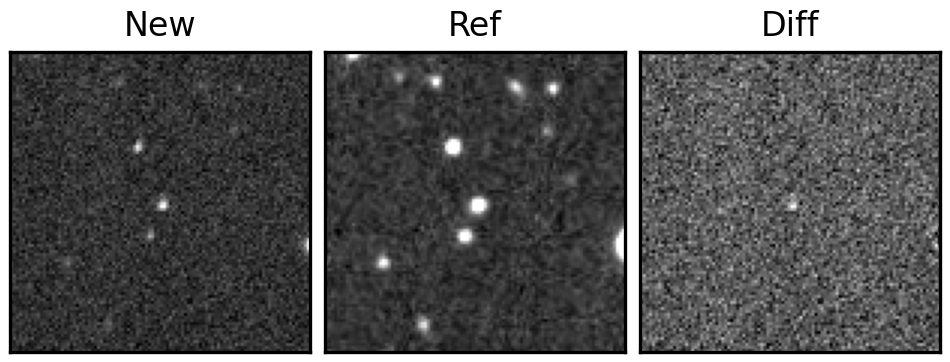
Label: real